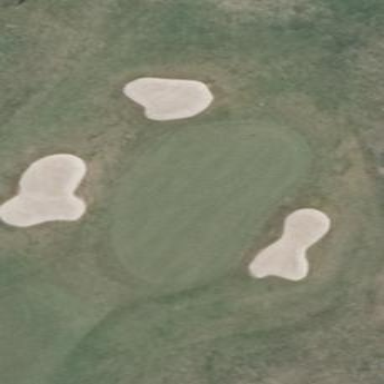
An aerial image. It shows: Golf green.